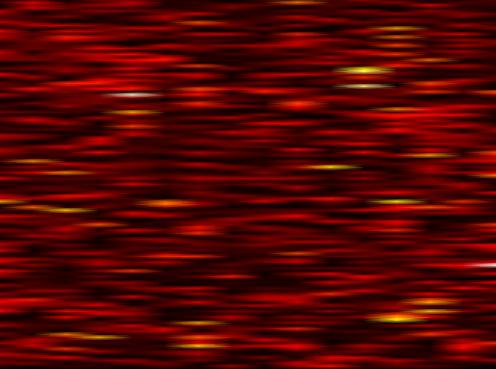
Label: FBMC